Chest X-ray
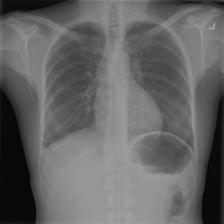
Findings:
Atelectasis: negative
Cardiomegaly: negative
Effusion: negative
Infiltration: negative
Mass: negative
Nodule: negative
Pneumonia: negative
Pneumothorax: negative
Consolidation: negative
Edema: negative
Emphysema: negative
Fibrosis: negative
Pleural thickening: negative
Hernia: negative